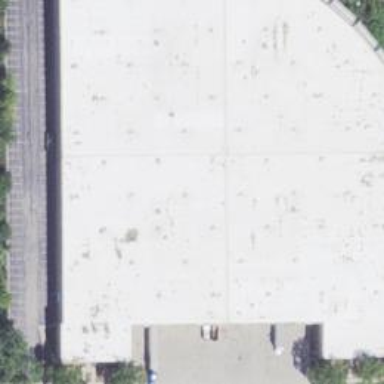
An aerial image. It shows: Warehouse building.